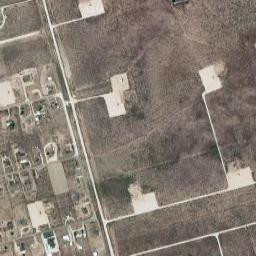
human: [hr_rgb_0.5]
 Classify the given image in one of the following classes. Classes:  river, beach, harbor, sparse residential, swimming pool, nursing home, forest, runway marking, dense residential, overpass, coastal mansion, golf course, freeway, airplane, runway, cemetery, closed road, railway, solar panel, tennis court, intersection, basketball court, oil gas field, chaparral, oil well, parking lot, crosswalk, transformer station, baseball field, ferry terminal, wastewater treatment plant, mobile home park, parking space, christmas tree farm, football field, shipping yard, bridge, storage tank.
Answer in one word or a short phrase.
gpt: oil gas field